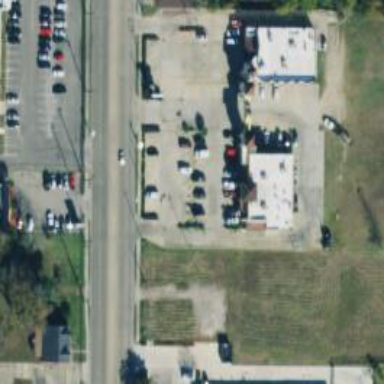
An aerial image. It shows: Parking space.